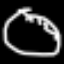
Label: clock